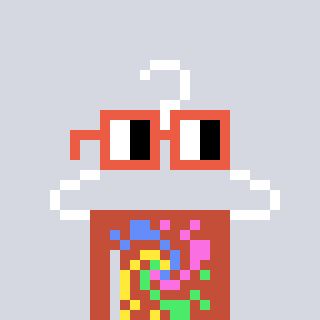
a pixel art character with square orange glasses, a hanger-shaped head and a rust-colored body on a cool background